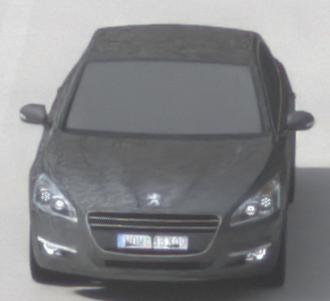
Make: Peugeot
Model: 508 120 VTi
Detailed model: 508 (I) Limousine
Model produced from: 2011/03
Model produced until: 2014/05
Doors: 4
Color: gray
Road condition: dry road
Daytime: morning or afternoon
Contrast: low contrast